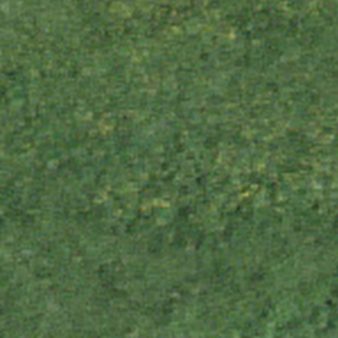
Label: other